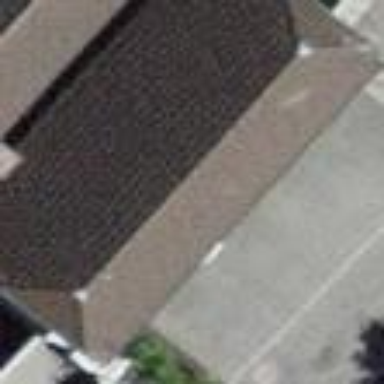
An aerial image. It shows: View of roof of building.